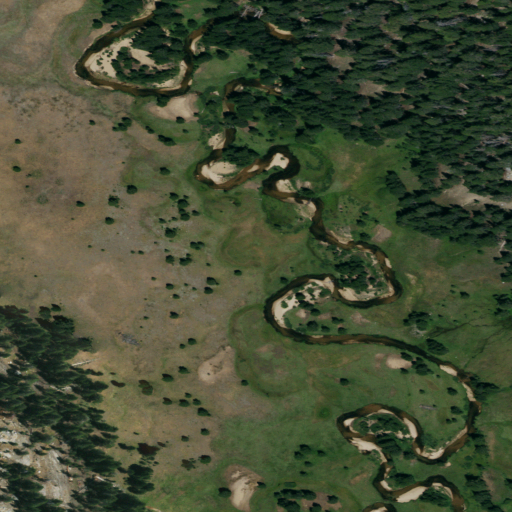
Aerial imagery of plain(s) in California named Upper Piute Meadows containing woody wetlands, herbaceous wetlands, and evergreen forest